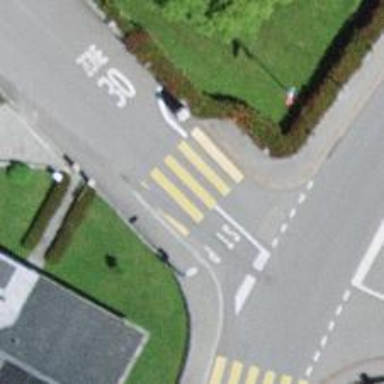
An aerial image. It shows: Zebra crossing on the road.